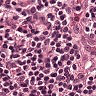
Metastatic tissue present: no